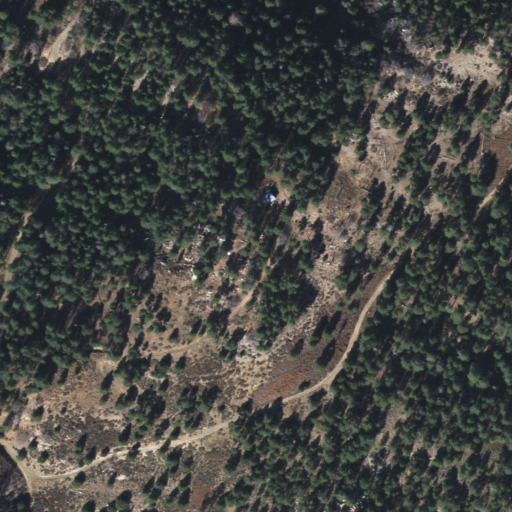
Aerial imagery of mountain in Arizona named West Peak containing evergreen forest, shrub, and open development